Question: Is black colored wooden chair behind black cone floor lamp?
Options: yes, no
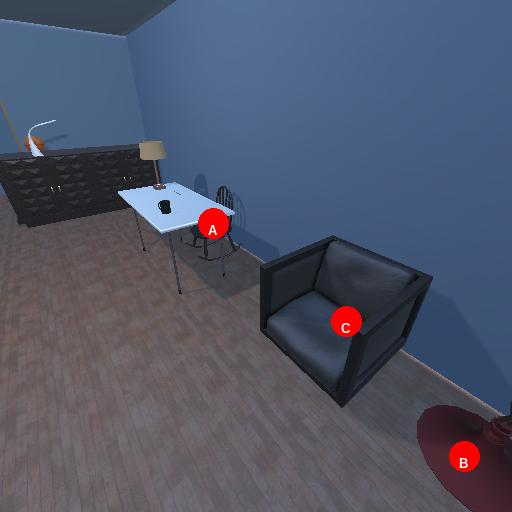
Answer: yes